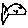
Label: fish